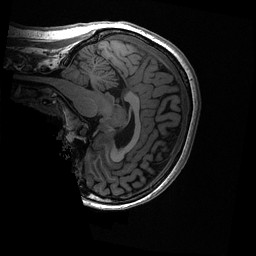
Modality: T1w
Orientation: sagittal
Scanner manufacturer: ge
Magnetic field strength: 3 T
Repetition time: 0.008164 s
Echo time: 0.003184 s